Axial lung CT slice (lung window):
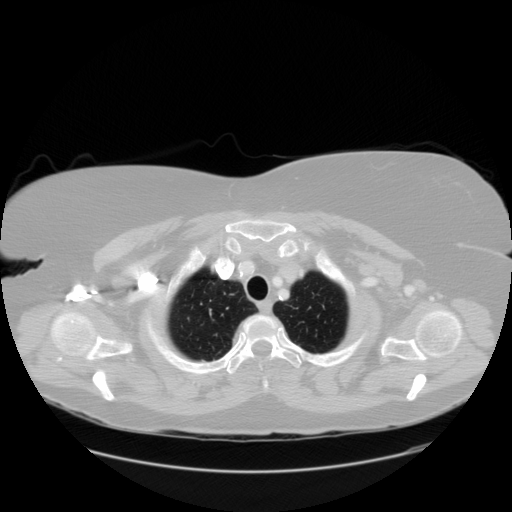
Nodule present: no